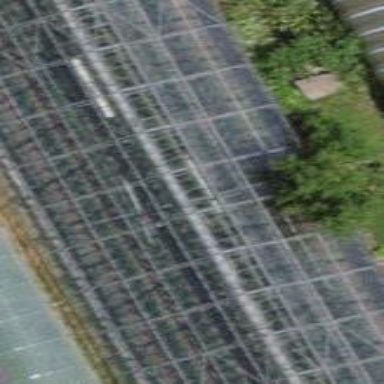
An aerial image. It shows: Greenhouse.